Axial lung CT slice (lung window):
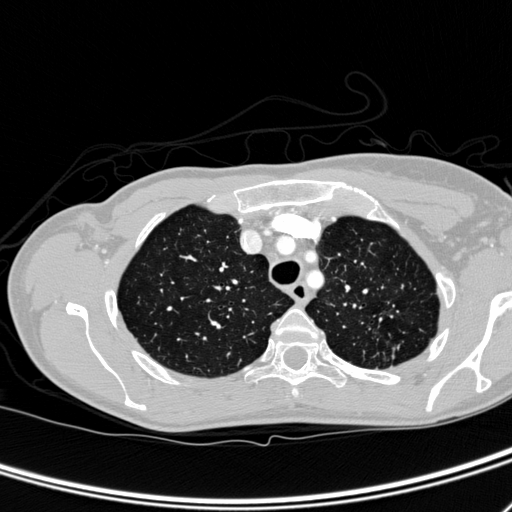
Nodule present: no